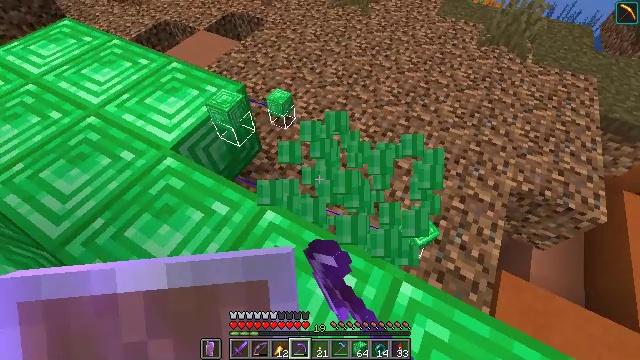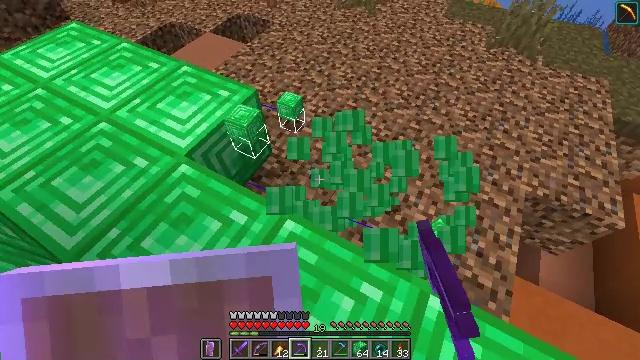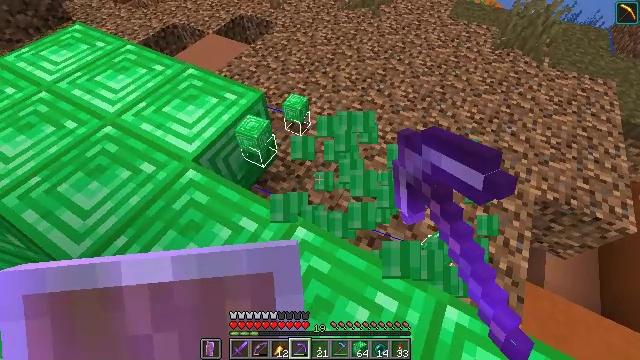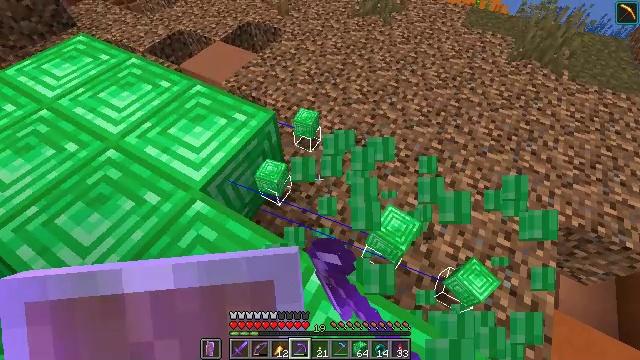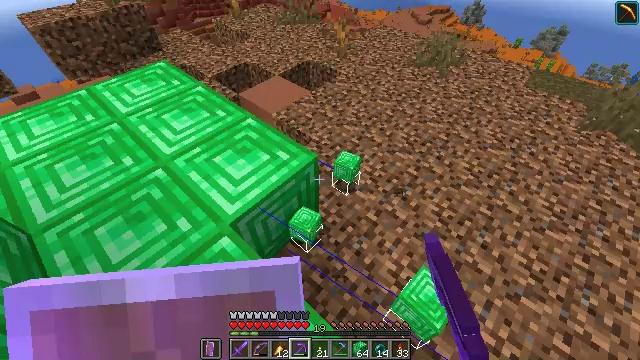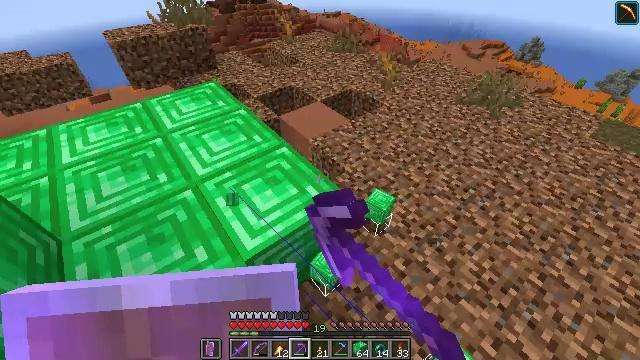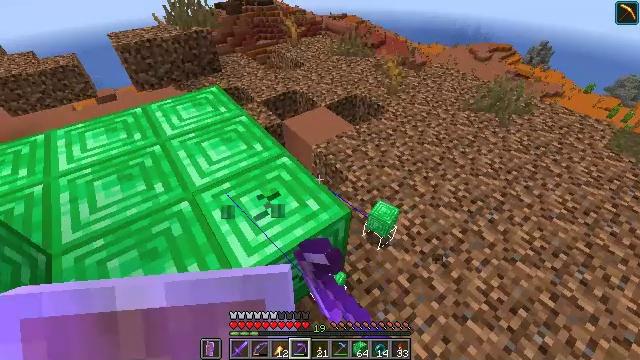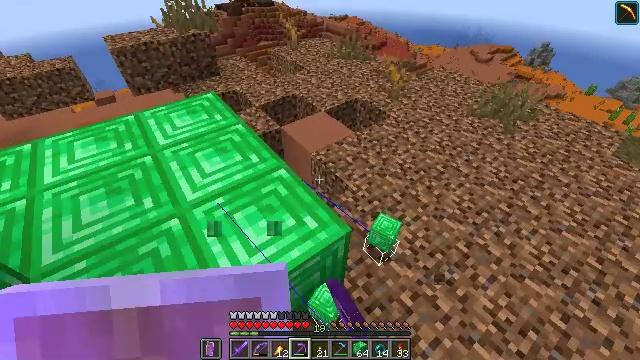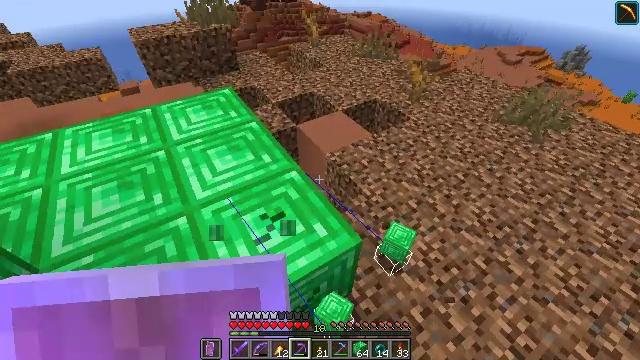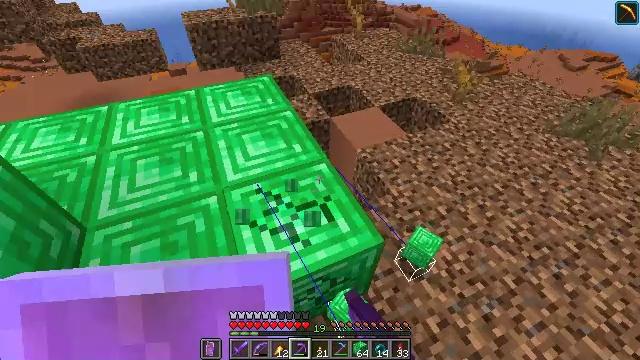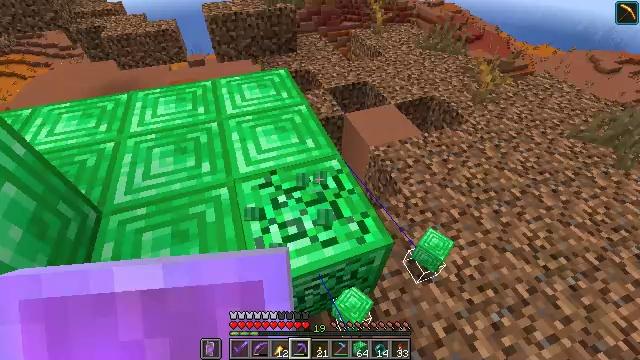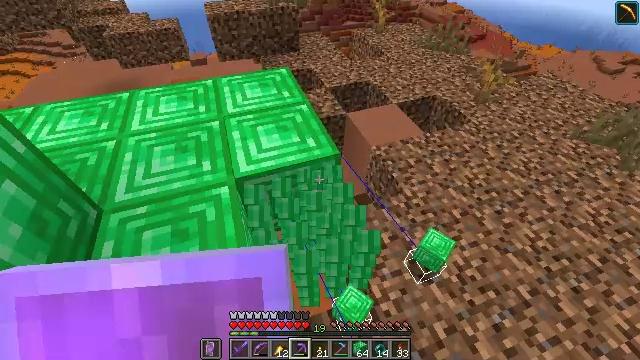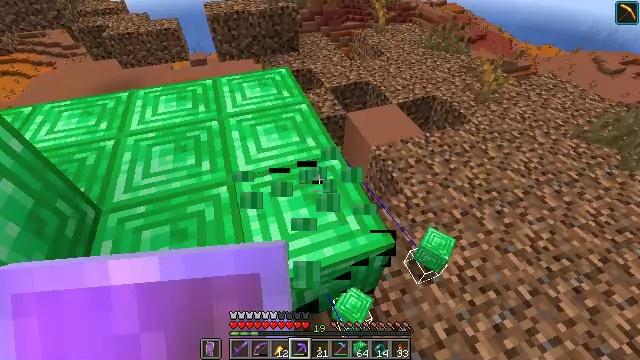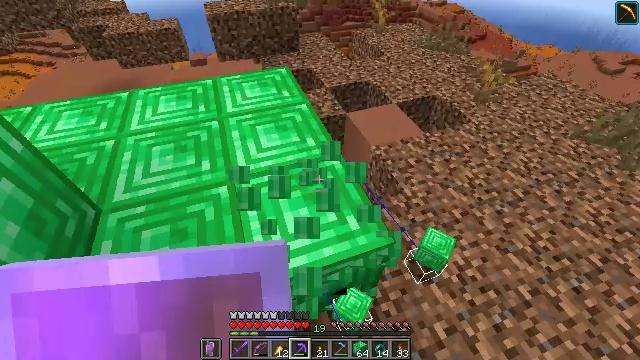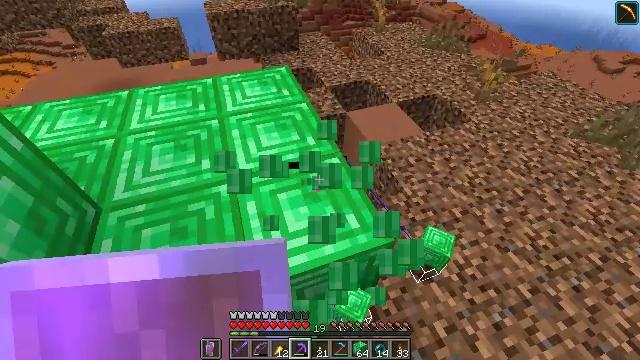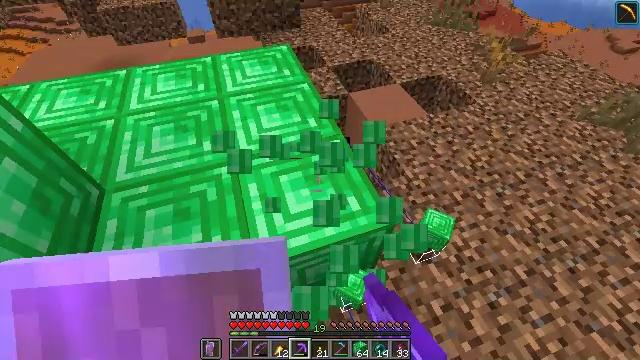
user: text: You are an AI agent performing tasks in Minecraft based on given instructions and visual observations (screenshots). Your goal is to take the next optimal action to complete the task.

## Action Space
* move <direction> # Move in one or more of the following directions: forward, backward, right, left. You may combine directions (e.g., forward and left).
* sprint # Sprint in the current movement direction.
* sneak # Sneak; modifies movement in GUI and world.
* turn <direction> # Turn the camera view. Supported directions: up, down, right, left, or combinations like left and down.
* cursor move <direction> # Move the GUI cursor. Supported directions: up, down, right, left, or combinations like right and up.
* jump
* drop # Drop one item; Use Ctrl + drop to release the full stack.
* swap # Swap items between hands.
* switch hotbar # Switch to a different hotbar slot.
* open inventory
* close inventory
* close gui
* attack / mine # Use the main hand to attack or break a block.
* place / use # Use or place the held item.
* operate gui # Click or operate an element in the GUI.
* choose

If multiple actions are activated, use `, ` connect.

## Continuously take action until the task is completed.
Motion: motion action
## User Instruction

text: Gather the emerald block from a structure.
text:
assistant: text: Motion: move forward and move left, attack / mine
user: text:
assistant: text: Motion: move forward, attack / mine
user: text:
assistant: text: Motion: move forward, attack / mine
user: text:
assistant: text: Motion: move forward, turn left and up, attack / mine
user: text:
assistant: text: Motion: move forward, turn left and up, attack / mine
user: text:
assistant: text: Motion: move forward, turn left, attack / mine
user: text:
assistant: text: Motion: attack / mine
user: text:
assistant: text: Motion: turn left, attack / mine
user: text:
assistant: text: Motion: turn left and down, attack / mine
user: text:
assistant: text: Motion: turn left and down, attack / mine
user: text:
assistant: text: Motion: attack / mine
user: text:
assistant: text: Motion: attack / mine
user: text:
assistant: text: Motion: attack / mine
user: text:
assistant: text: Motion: attack / mine
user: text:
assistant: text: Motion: turn down, attack / mine
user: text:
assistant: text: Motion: turn down, attack / mine
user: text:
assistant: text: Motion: attack / mine
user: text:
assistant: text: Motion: attack / mine
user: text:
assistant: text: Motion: turn up, attack / mine
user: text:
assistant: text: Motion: turn left and up, attack / mine
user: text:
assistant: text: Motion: move left, turn left and up, attack / mine
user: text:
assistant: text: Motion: move left, attack / mine
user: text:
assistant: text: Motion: move forward and move left, turn up, attack / mine
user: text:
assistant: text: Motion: move forward, attack / mine
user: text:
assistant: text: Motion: move forward, attack / mine
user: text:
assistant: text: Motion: move forward, attack / mine
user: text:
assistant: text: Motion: move forward, attack / mine
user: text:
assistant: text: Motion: attack / mine
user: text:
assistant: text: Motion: turn right, attack / mine
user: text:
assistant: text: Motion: move left, turn right, attack / mine